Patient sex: M
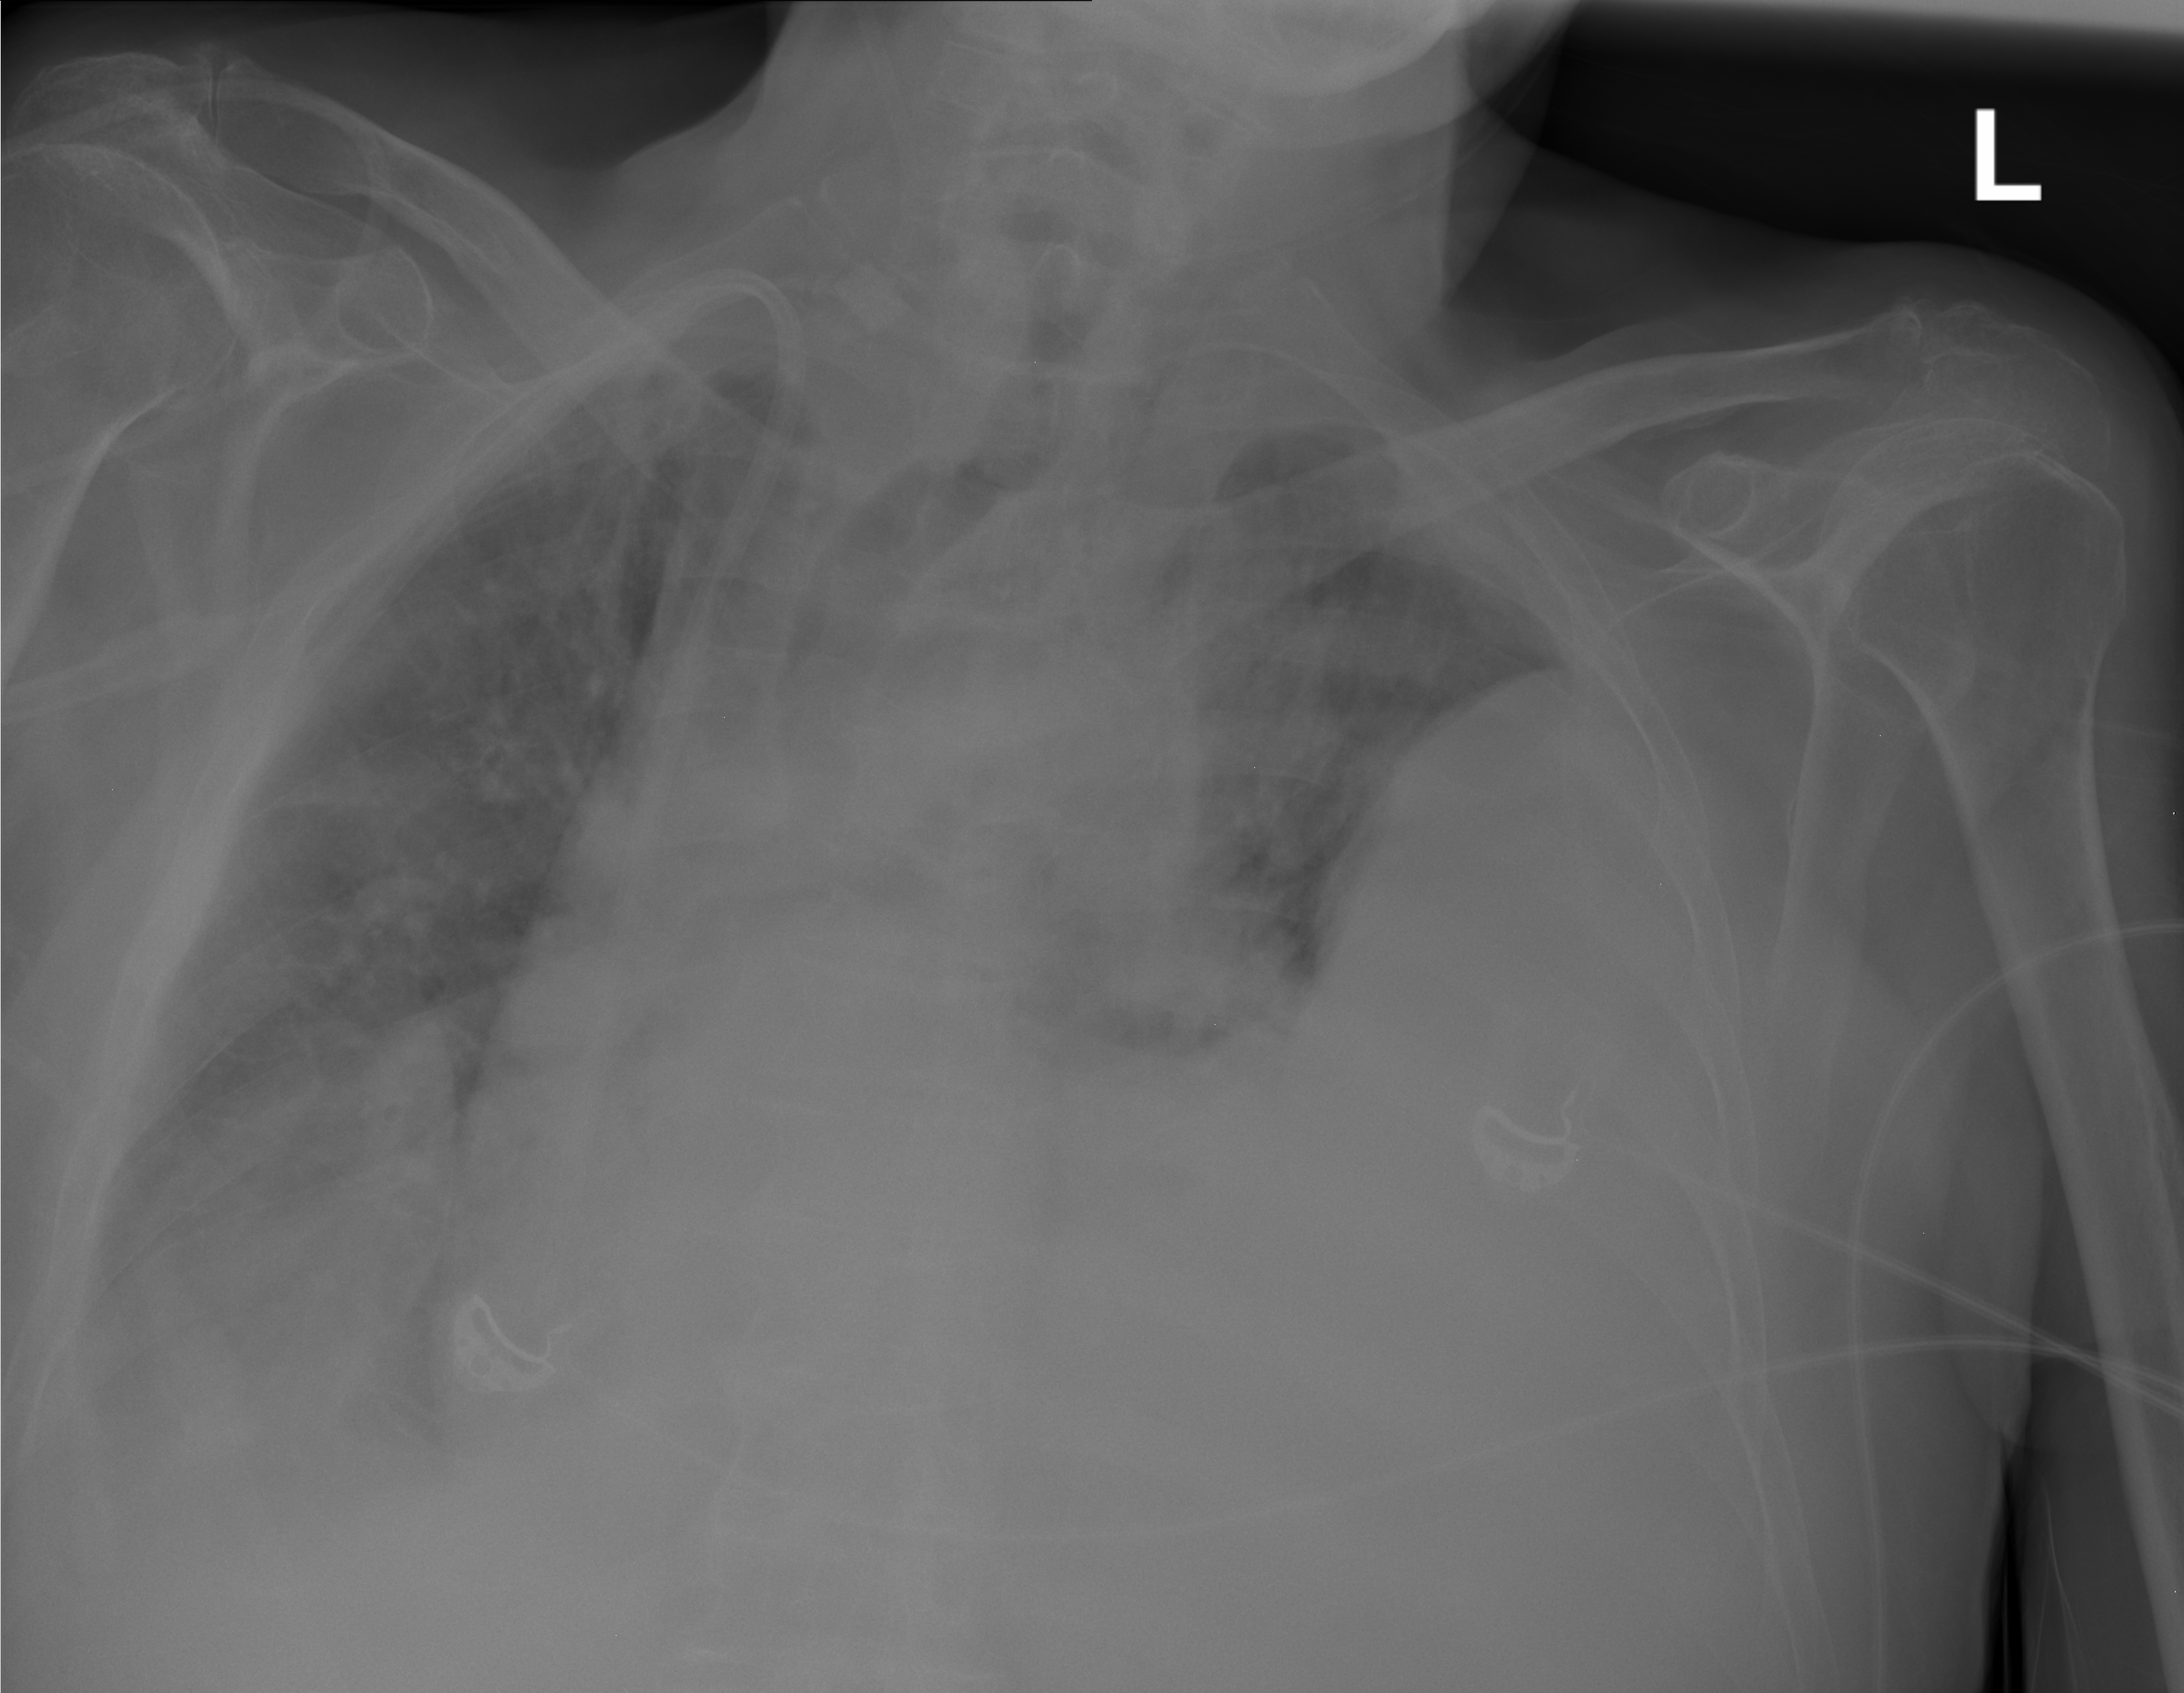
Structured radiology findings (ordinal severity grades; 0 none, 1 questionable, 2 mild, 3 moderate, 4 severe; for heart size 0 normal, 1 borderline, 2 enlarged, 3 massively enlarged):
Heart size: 2
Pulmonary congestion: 2
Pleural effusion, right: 2
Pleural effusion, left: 3
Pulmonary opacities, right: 2
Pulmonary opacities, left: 2
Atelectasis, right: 2
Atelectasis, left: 2